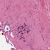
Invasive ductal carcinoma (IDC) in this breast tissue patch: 0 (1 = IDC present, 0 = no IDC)